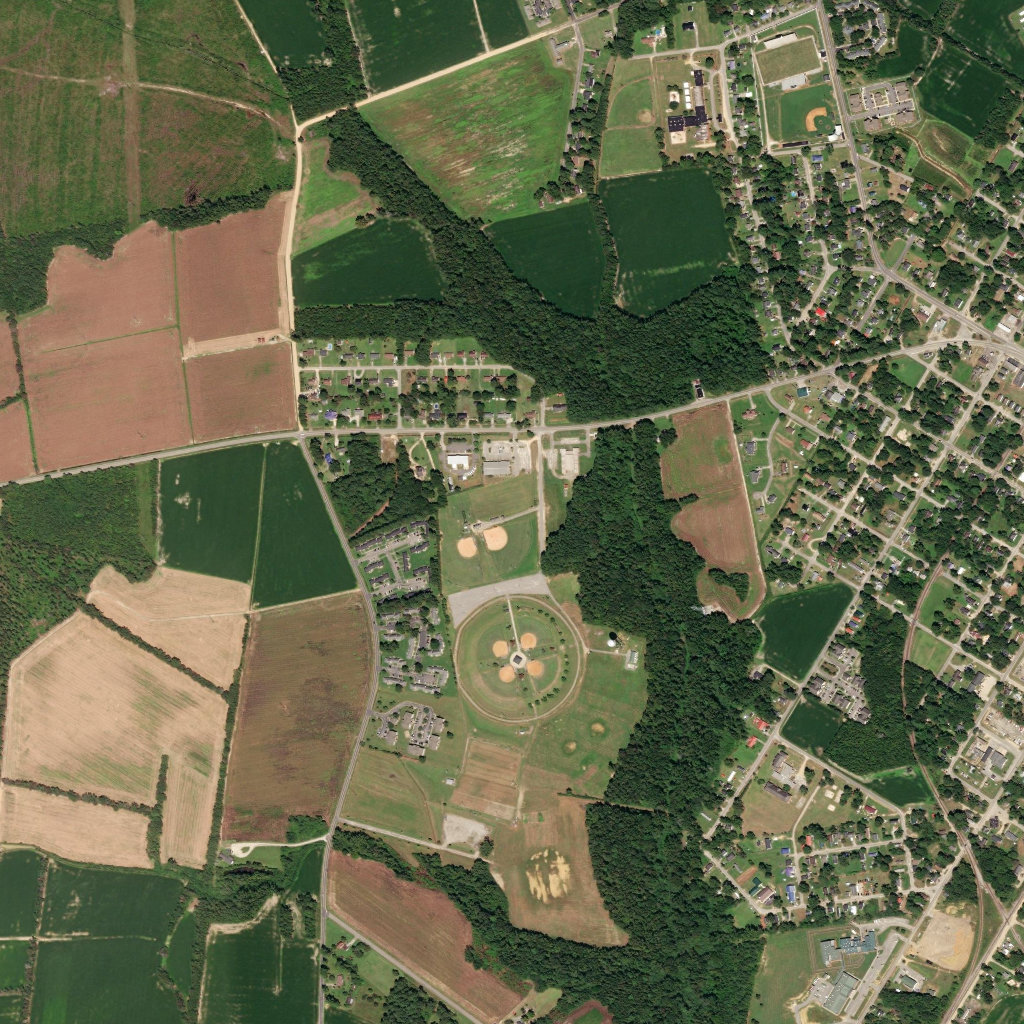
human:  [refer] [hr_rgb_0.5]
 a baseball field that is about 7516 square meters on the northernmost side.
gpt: <box>[[58, 7, 63, 12, 0]]</box>